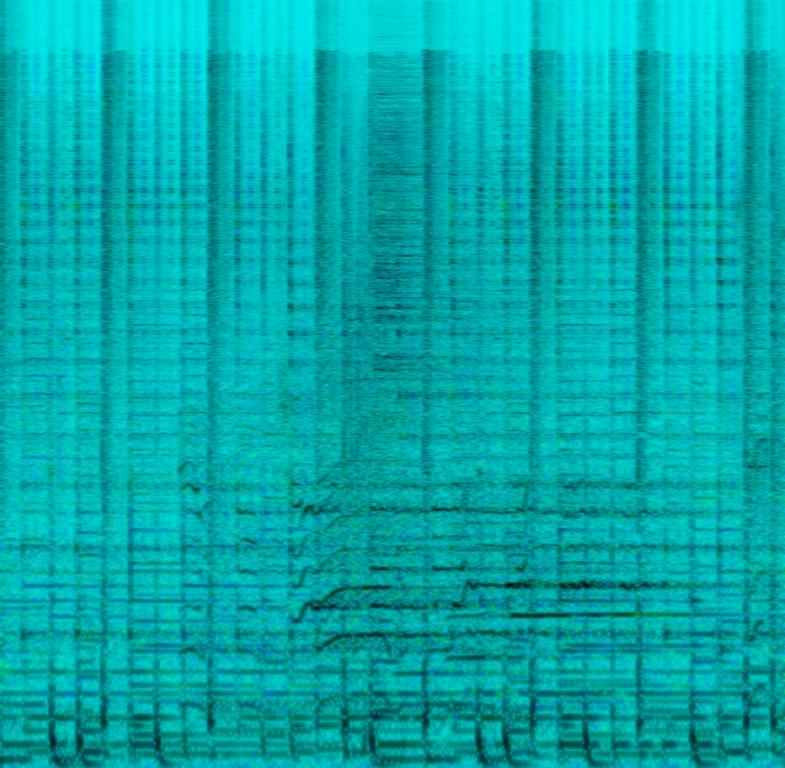
This is an electronic/downtempo house music piece. There is a male vocalist singing melodically under heavy effects. There is a synth and an acoustic guitar playing the repeated main tune. The rhythmic background consists of an acoustic drum beat. The atmosphere is trippy. This piece could be used in the soundtrack of an animation movie, especially during vivid dream sequences.